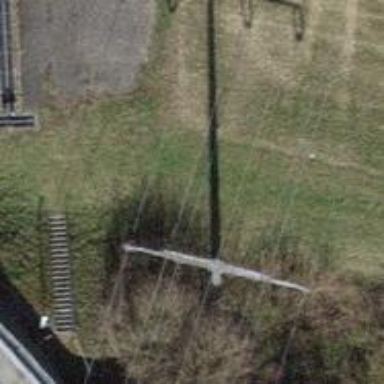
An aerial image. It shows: Concrete power pole.